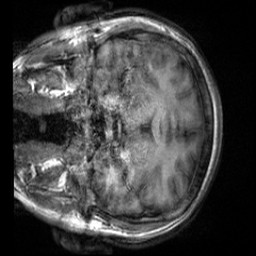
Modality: T1w
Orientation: coronal
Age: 20
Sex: female
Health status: healthy
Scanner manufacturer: siemens
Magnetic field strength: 3 T
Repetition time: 2 s
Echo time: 0.00232 s